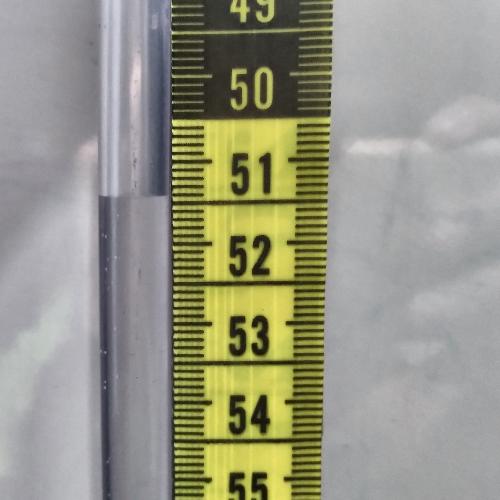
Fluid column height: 51.4 cm